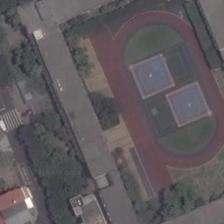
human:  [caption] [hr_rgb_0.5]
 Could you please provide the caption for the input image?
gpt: some green trees and several long buildings are around basketball fields .

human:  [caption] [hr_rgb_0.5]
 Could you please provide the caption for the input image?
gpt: a playground is surrounded by some green trees and buildings .

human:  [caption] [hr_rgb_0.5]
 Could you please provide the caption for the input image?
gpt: a red playground and two square court inside .

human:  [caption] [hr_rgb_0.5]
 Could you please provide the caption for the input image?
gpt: the playground with two square spaces is hemmed in by the buildings aside .

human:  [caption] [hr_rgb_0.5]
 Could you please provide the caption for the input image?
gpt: a playground is surrounded by several long buildings .